You are looking at a signal-to-image encoding: consecutive vibration samples arranged as the rows of a grayscale square. Determine the bearing's health state. Answer with exactly one of: normal, inner_race, outer_race, ball.
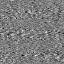
Answer: ball